I will show an image sequence of human cooking. I have annotated the images with numbered circles. Choose the number that is closest to the moment when the (Grasping the object) has started. You are a five-time world champion in this game. Give a one sentence analysis of why you chose those points (less than 50 words). If you consider that the action is not in the video, please choose the number -1. Provide your answer at the end in a json file of this format: {"points": []}
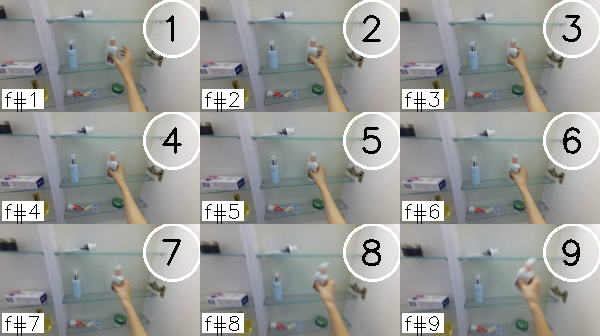
Frame 3 shows the clearest moment of hand-object contact.
{"points": [3]}